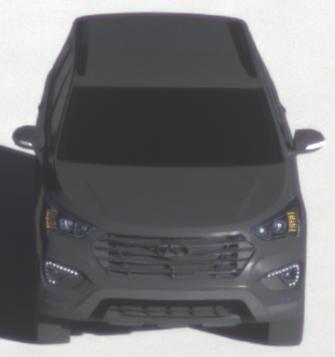
Make: Hyundai
Model: Santa Fe 2.4 GDI
Detailed model: Santa Fe (DM)
Model produced from: 2017/08
Model produced until: 2018/01
Doors: 5
Color: black
Road condition: dry road
Daytime: sunrise or sunset
Contrast: medium contrast